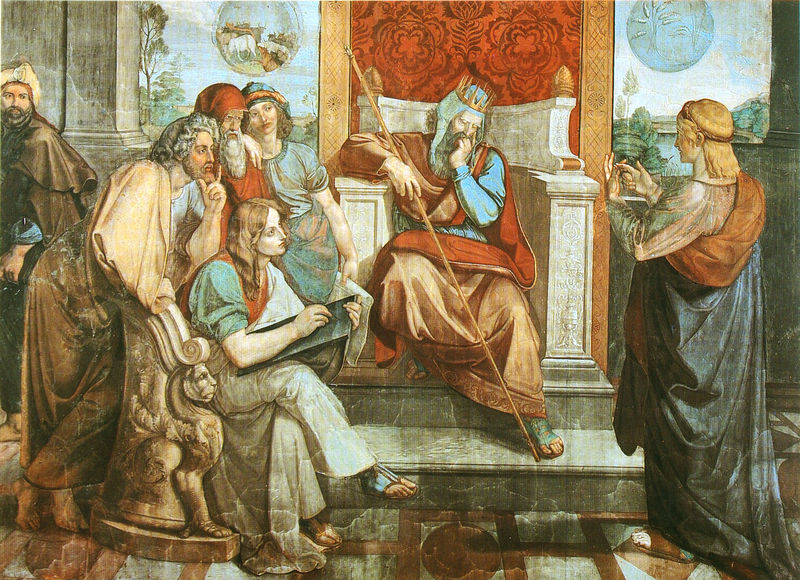
Titel: Joseph deutet die Träume des Pharao
Künstler: Peter von Cornelius
Standort: Berlin
Institution: Staatliche Museen zu Berlin, National-Galerie
Schlagwörter: baum, blau, dunkel, gemälde, gruppe, himmel, mann, schatten, umhang, wasser, weiß, bäume, frauen, gelb, grün, landschaft, menschen, ocker, see, sitzen, blumen, braun, bunt, fenster, finger, frau, geste, grau, haar, hell, hintergrund, kleid, kleider, licht, marmor, männer, orange, profil, raum, reden, schwarz, stuhl, szene, säule, säulen, türkis, vordergrund, zeichnung, zimmer, ausblick, blick, rot, schleier, tuch, beige, gespräch, leute, menge, muster, ornament, rock, teppich, alt, bart, blond, bärte, gesichter, jung, richter, wand, arm, diener, dienerin, falten, halten, kleidung, mensch, sehen, sockel, stehen, stein, bild, gelehrte, hände, innenraum, spiegelung, boden, gewand, haare, kutte, mantel, sessel, stoff, stoffe, gewänder, personen, musik, person, kinn, krone, rechts, renaissance, seide, traurig, arbeit, kreis, stock, skulptur, beine, bein, füße, ecke, modell, schlafen, schuhe, stab, arbeiten, mauer, bank, könig, thron, diner, tafel, falte, kopftuch, zeigefinger, dekor, ornamente, wandmalerei, maler, malerin, stufe, stufen, sandalen, langweilig, nachdenklich, warten, knie, gedanken, nachdenken, wände, zusehen, fussboden, antike, buch, denken, fuss, palast, links, künstler, fliesen, kugel, herrscher, trohn, tron, treffen, fliese, mosaik, malen, art, kirchenbank, sandale, jüngling, singen, sänger, eck, zeichnen, mauern, schreiben, toga, priester, sieben, audienz, historismus, präraffaeliten, überschlagen, heiliger, umhänge, balu, königin, löwe, heilige, fresko, schreiber, sekretär, schreibt, wandbild, david, weiser, tunika, turban, deutschrömer, fresco, zapfen, zepter, kapuze, sphinx, erklären, zuhören, tuniken, sitzung, neuschwanstein, wartburg, barbarossa, beraten, berater, beratung, bodenbelag, deuter, konig, könig thron berater, löwenthron, meeting, mittelater, philosophie, rat, ratschlag, sekretärin, sieben personen, steinsessel, vortragen, zunika, schiefertafel, schreiberin, gelangweilt, zählen, intarsienboden, ratgeber, gewandung, protokoll, throm, schreibtafel, schlafeb, abzählen, matmor